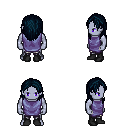
a pixel art fantasy rpg character, male body template, dark elf, purple skin, chain tabard jacket, metal pants, raven long hairstyle, black shoes, four views (front, back, left, right), 2x2 character sprite sheet, small pixel art, hard edges, no anti-aliasing